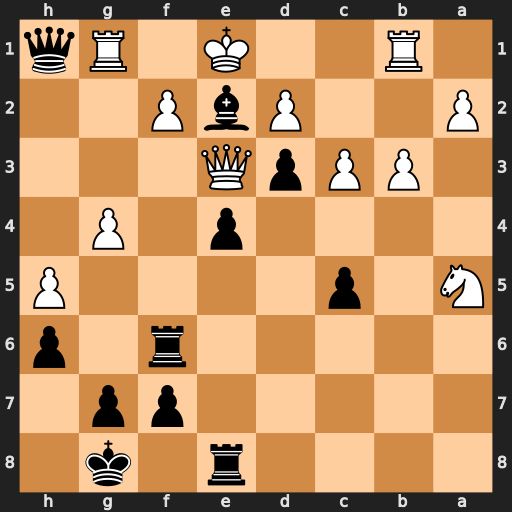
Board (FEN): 4r1k1/5pp1/5r1p/N1p4P/4p1P1/1PPpQ3/P2PbP2/1R2K1Rq
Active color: b
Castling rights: -
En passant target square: -
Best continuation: Qxg1#